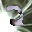
Label: 2